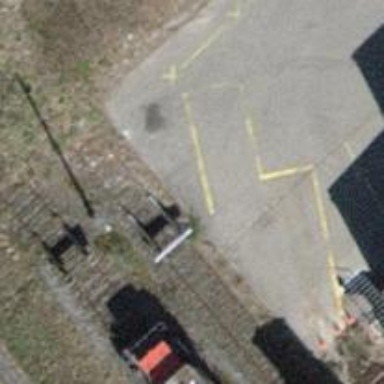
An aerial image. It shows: Railway buffer stop.